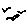
Label: bird